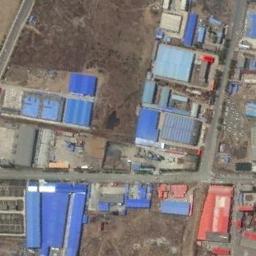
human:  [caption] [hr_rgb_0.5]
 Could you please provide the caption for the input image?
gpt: There are many houses in the industrial area .

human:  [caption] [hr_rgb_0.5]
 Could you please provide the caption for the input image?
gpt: One building in the industrial area has a red roof .

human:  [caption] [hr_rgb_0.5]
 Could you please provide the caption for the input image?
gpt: The industrial area has some blue workshops of different sizes, Other colors of workshops and clearings .

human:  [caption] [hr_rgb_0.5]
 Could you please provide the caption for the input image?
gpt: There are factories and roads in an industrial area, And there are large vacant lots .

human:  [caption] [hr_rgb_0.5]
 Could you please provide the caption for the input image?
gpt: There are some blue buildings and some brown empty land on the industrial area .